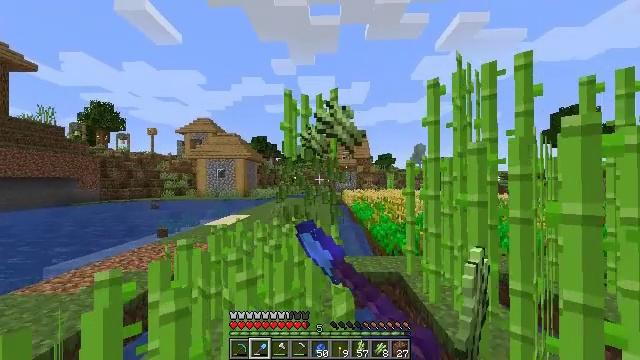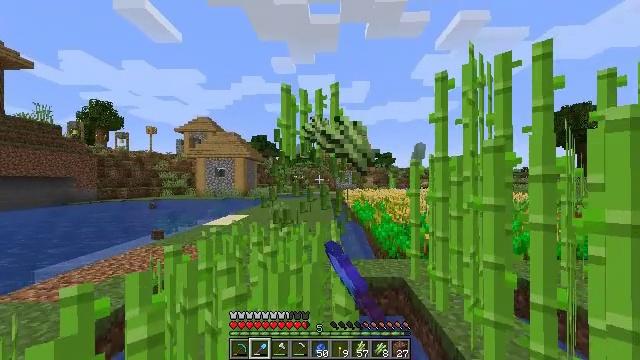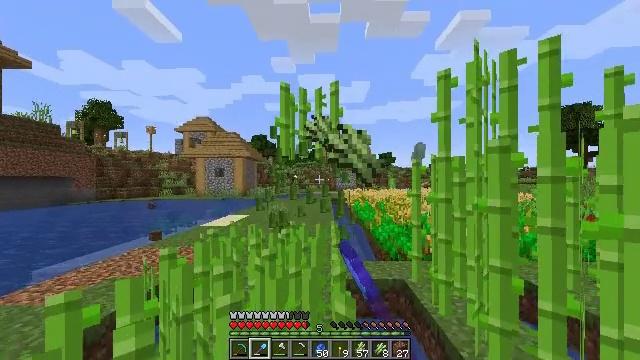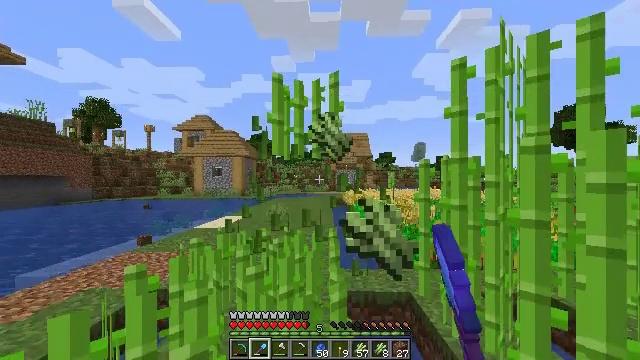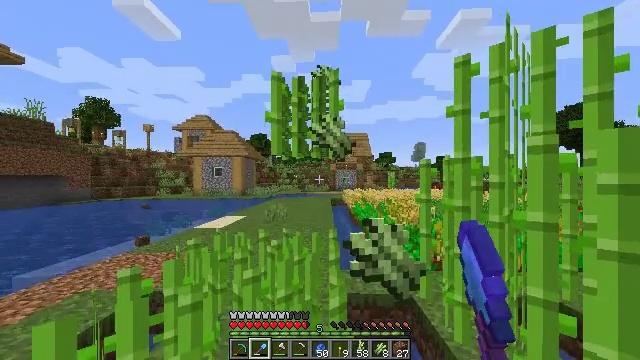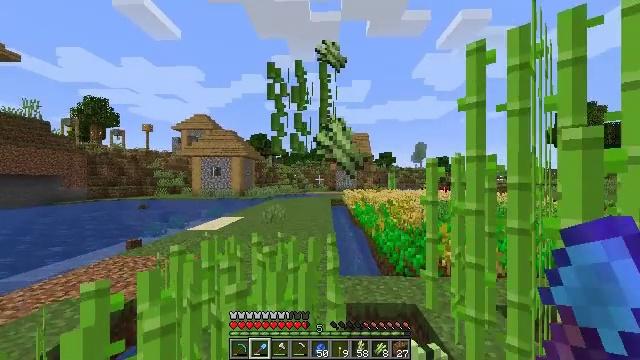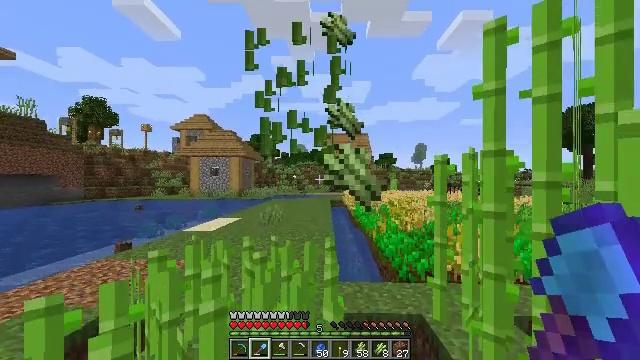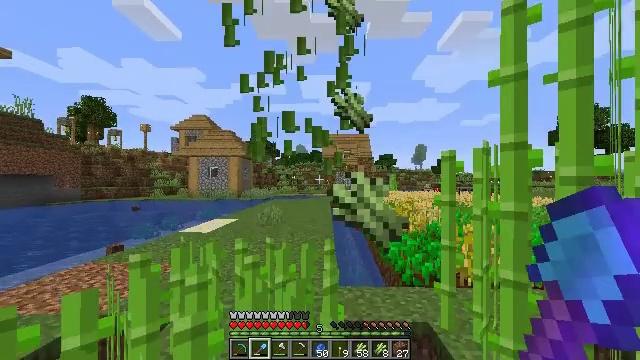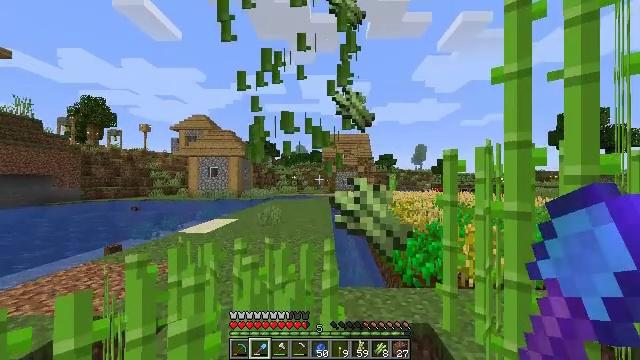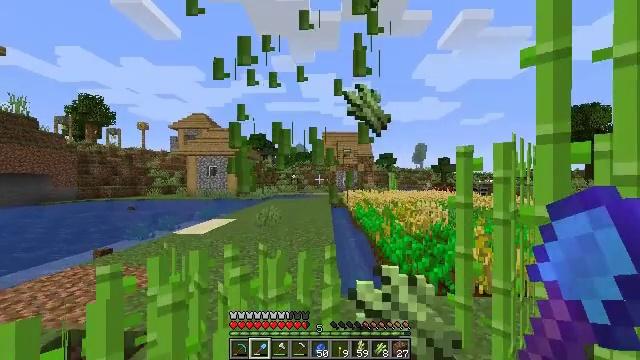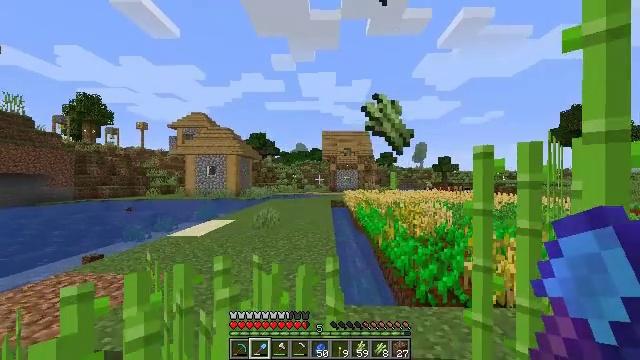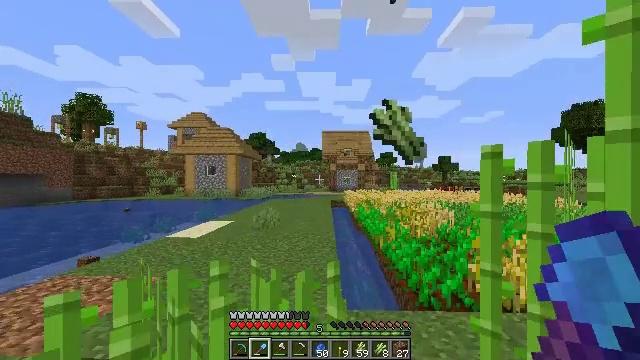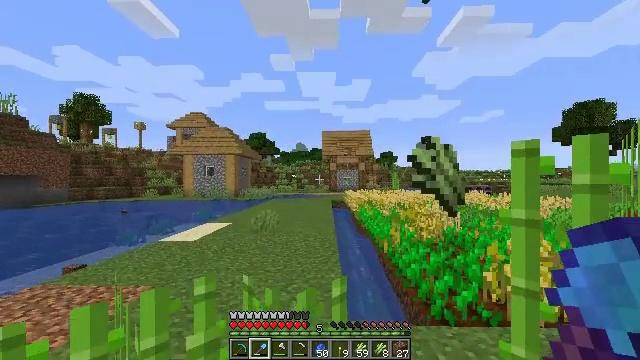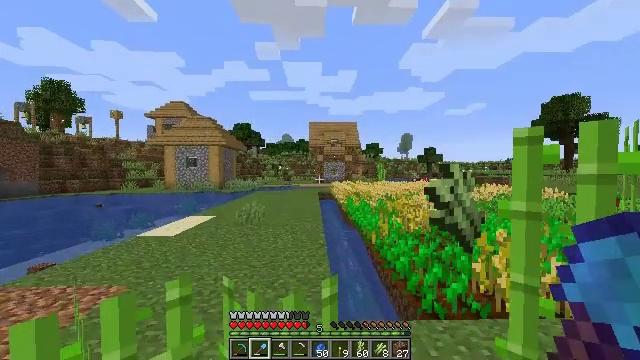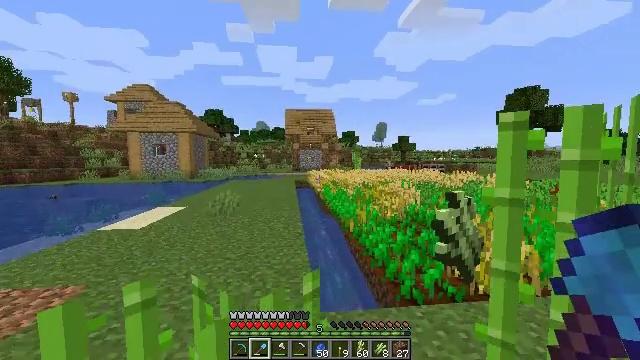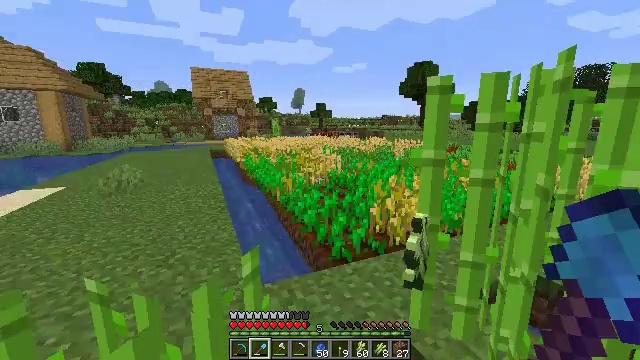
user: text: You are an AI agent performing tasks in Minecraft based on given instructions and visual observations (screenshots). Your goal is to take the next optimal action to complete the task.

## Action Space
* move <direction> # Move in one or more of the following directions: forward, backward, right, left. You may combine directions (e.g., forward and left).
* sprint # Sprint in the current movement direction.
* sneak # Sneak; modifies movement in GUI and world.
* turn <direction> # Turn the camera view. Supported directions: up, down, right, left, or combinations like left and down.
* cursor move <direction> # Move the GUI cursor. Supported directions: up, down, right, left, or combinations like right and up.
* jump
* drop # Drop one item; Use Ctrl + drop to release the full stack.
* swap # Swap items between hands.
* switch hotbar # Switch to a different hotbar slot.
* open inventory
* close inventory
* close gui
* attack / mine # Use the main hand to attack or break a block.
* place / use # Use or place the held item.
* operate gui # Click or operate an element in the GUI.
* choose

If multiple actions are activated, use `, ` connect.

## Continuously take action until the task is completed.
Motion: motion action
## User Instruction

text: Mine the sugar cane near rivers.
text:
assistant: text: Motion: move forward, attack / mine
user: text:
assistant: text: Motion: move forward, attack / mine
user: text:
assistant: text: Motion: move forward, attack / mine
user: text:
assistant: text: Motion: move forward, attack / mine
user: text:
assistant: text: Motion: move forward, attack / mine
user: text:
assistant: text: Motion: move forward, attack / mine
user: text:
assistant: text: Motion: move forward
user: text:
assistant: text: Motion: move forward
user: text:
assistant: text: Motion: move forward
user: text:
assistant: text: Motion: move forward
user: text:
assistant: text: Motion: move forward
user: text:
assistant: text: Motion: move forward
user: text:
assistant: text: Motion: move forward, turn right and down
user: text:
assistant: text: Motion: move forward and move left, turn right and down
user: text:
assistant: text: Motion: move forward and move left, turn right and down
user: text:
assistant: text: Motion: move forward and move left, turn right and down
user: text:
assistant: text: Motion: move forward and move left, turn right and down
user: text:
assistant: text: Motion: move left, turn right and down
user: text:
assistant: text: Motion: turn right
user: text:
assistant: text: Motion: turn right
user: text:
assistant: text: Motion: turn right
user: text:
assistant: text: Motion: no_op
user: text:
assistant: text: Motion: move left
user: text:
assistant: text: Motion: move left
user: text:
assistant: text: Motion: move left
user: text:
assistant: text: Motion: move left, turn right
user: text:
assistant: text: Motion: move left, turn right and down
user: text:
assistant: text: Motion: move left, turn right
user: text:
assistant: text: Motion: turn right
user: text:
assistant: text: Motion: turn right and up